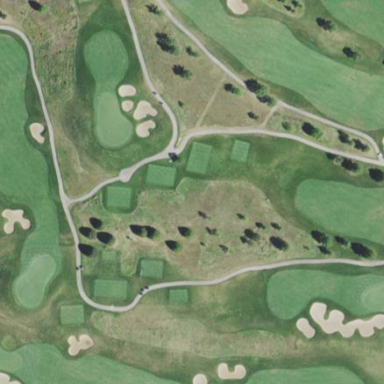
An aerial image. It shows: Rough grassy area used for golf.